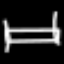
Label: bed